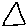
Label: triangle